【题型】证明题　【知识点】解析几何　【难度】easy
有一正方形景区 \(EFGH\)，\(EH\) 所在直线是一条公路，该景区的垃圾可送到位于 \(F\) 点的垃圾回收站或公路 \(EH\) 上的流动垃圾回收车，于是，景区分为两个区域 \(S_1\) 和 \(S_2\)，其中 \(S_1\) 中的垃圾送到流动垃圾回收车较近，\(S_2\) 中的垃圾送到垃圾回收站较近，景区内 \(S_1\) 和 \(S_2\) 的分界线为曲线 \(C\)，现如图所示建立平面直角坐标系，其中原点 \(O\) 为 \(EF\) 的中点，点 \(F\) 的坐标为 \((1,0)\).

\noindent
(1) 求景区内的分界线 \(C\) 的方程；
\noindent
(2) 为了证明 \(S_1\) 与 \(S_2\) 的面积之差大于 1，两位同学分别给出了如下思路，思路①：求分界线 \(C\) 在点 \(G\) 处的切线方程，借助于切线与坐标轴及景区边界所围成的封闭图形面积来证明；思路②：设直线 \(L: y = x + b\)，分界线 \(C\) 恒在直线 \(L\) 的下方（可以接触），求 \(b\) 的最小值，借助于直线 \(L\) 与坐标轴及景区边界所围成的封闭图形面积来证明。请选择一个思路，证明上述结论.
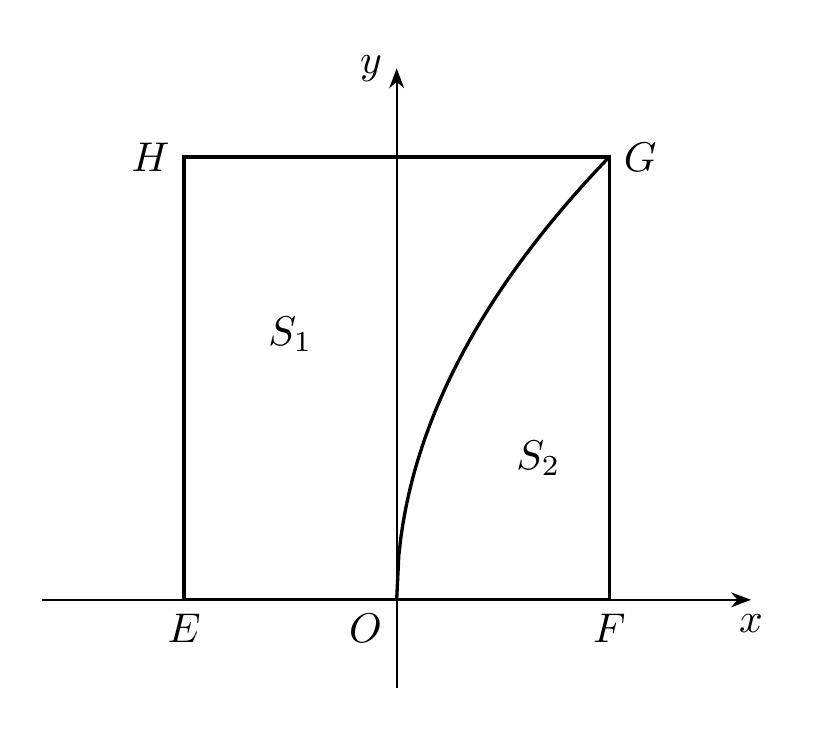
【解答】
\noindent
【详解】（1）分界线 \(C\) 上任意点到点 \(F\) 与直线 \(EH\) 距离相等，直线 \(EH: x = -1\)，点 \(F(1,0)\)，设分界线 \(C\) 上任意一点为 \((x,y)\)，
于是得 \(|x + 1| = \sqrt{(x - 1)^2 + y^2}\)，整理得 \(y^2 = 4x(0 \leq x \leq 1, 0 \leq y \leq 2)\)，
所以景区内的分界线 \(C\) 的方程：\(y^2 = 4x(0 \leq x \leq 1, 0 \leq y \leq 2)\)。
\noindent
（2）选①：点 \(G\) 的坐标为 \((1,2)\)，显然切线斜率存在，设切线方程为 \(y - 2 = k(x - 1)\)，\(k \neq 0\)，
由
\[
\begin{cases}
y - 2 = k(x - 1) \\
y^2 = 4x
\end{cases}
\]
得 \(y^2 - \frac{4}{k}y + \frac{8}{k} - 4 = 0\)，由 \(\Delta = \frac{16}{k^2} - \frac{32}{k} + 16 = 0\)，得 \(k = 1\)，
因此分界线 \(C\) 在点 \(G\) 处的切线方程为 \(y = x + 1\)，设切线交 \(y\) 轴于点 \(M\)，则 \(M(0,1)\)，
梯形 \(OMGF\) 面积 \(S_0 = \frac{1}{2}(|OM| + |FG|)|OF| = \frac{3}{2}\)，显然 \(S_2 < S_0 = \frac{3}{2}\)，因此 \(S_1 = 4 - S_2 > \frac{5}{2}\)，
所以 \(S_1 - S_2 > 1\)。
\noindent
选②：依题意，\(x + b \geq 2\sqrt{x}\) 对 \(x \in [0,1]\) 恒成立，即 \(b \geq -x + 2\sqrt{x}\)，
而 \(-x + 2\sqrt{x} = -(\sqrt{x} - 1)^2 + 1 \leq 1\)，当且仅当 \(x = 1\) 时取等号，则 \(b \geq 1\)，
即 \(b\) 的最小值为 1，直线 \(L\) 方程为 \(y = x + 1\)，设直线 \(L\) 交 \(y\) 轴于点 \(M\)，则 \(M(0,1)\)，
\noindent
梯形 \(OMGF\) 面积 \(S_0 = \frac{1}{2}(|OM| + |FG|) \cdot |OF| = \frac{3}{2}\)，显然 \(S_2 < S_0 = \frac{3}{2}\)，因此 \(S_1 = 4 - S_2 > \frac{5}{2}\)，
所以 \(S_1 - S_2 > 1\).

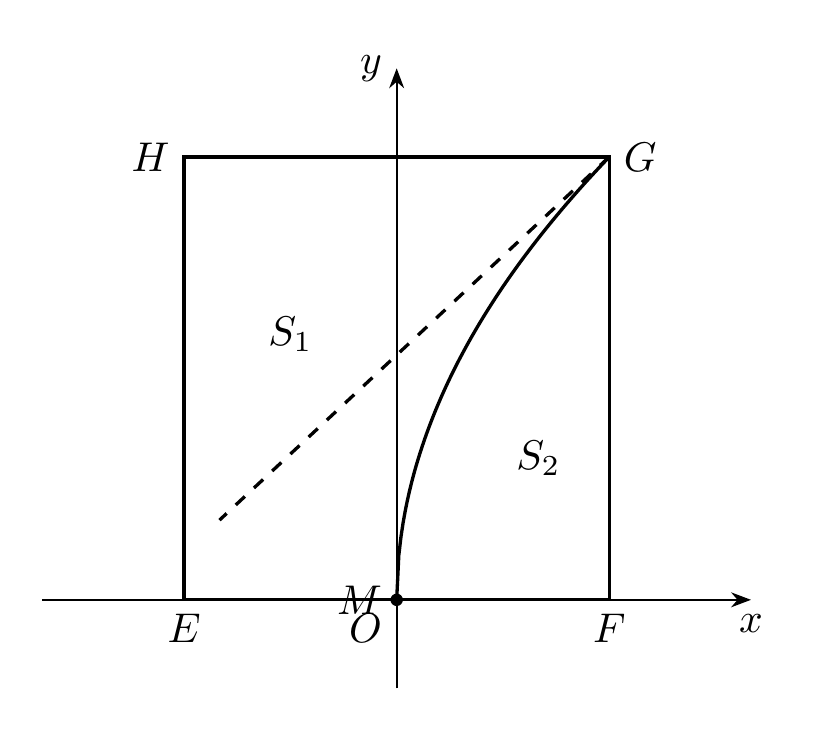